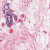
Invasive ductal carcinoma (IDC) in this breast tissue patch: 0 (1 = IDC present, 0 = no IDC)